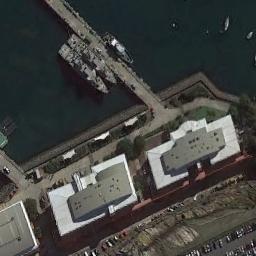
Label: ship